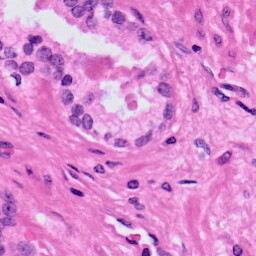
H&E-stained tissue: Prostate